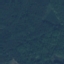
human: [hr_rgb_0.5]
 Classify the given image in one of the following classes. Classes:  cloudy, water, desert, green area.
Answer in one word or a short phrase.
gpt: green area